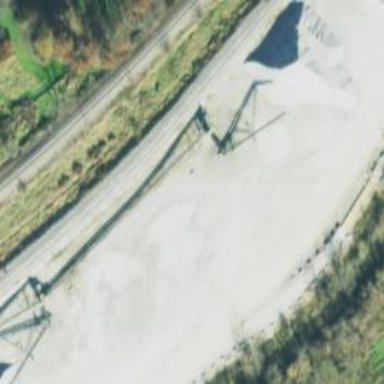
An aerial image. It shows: Rail spur service.